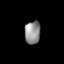
Tissue: lung
Cell type: Epithelial cells
Senescence score: 0.178
Nuclear area (px): 349
Mean DAPI intensity: 145.817